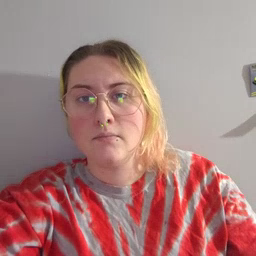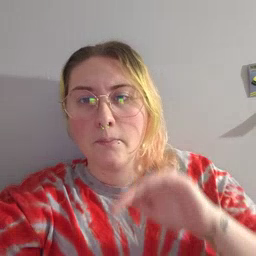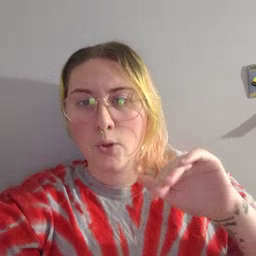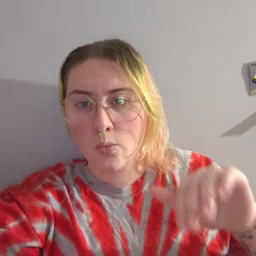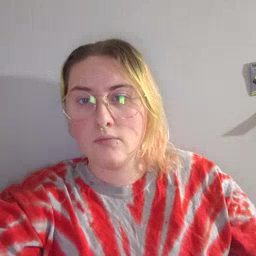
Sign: pool